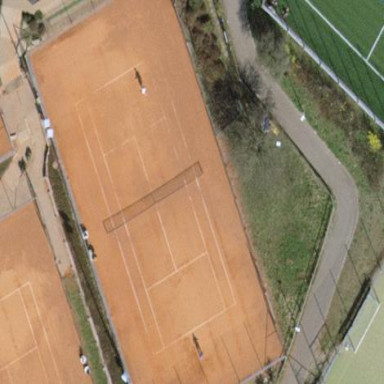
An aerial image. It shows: Tennis court on pitch.